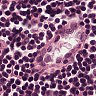
Metastatic tissue present: no